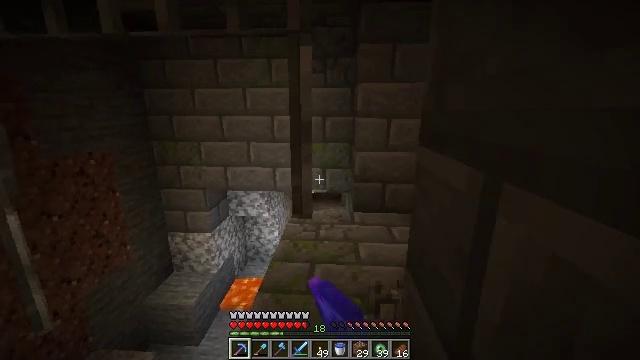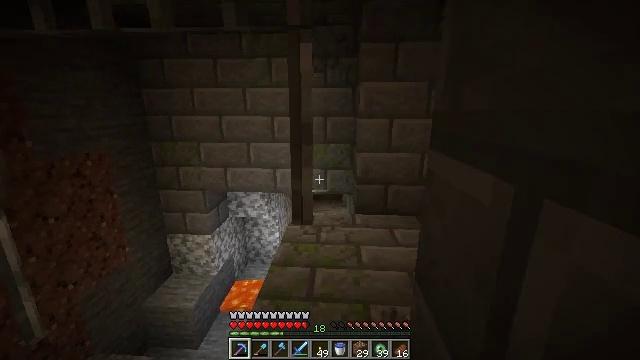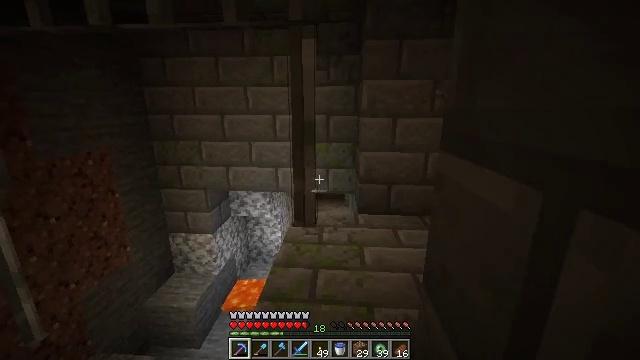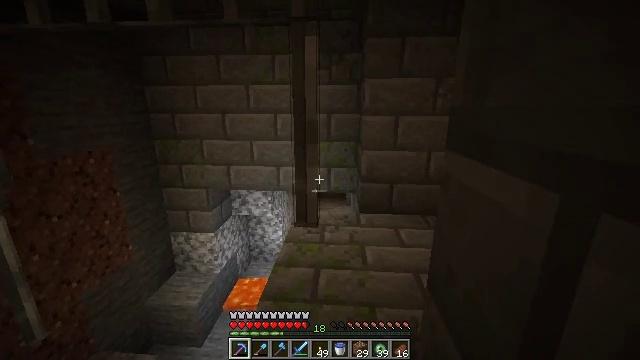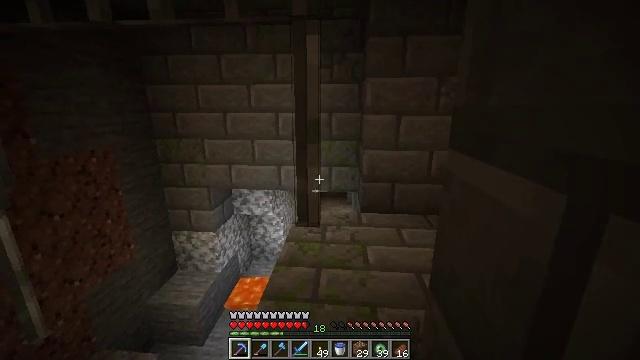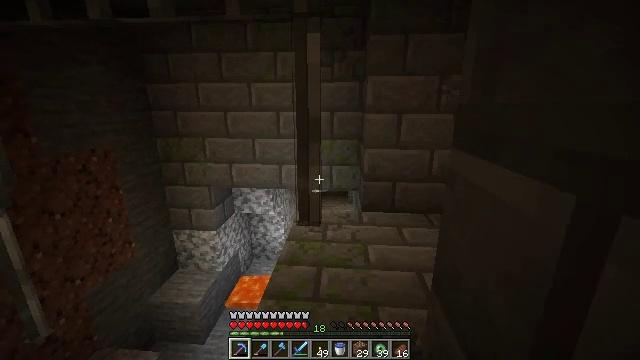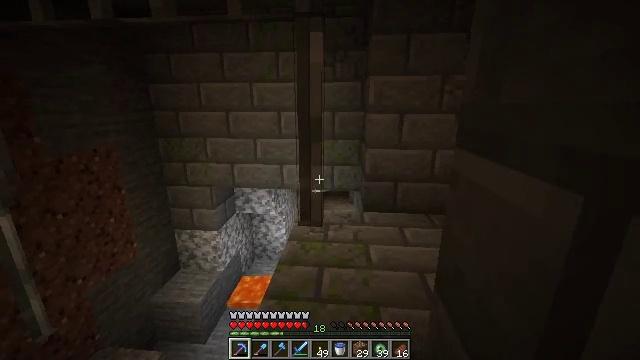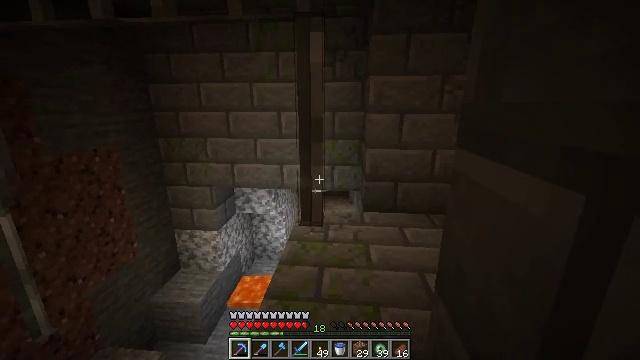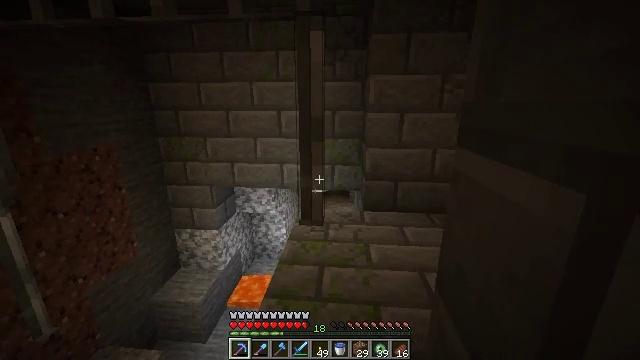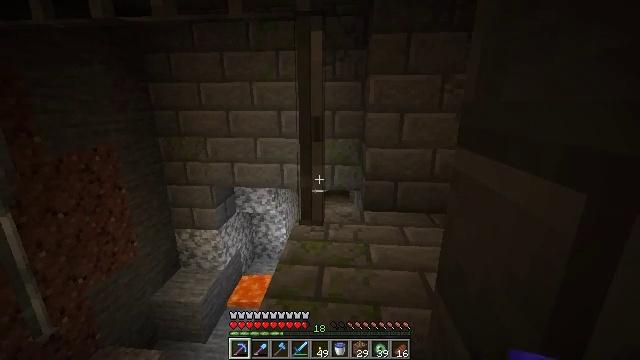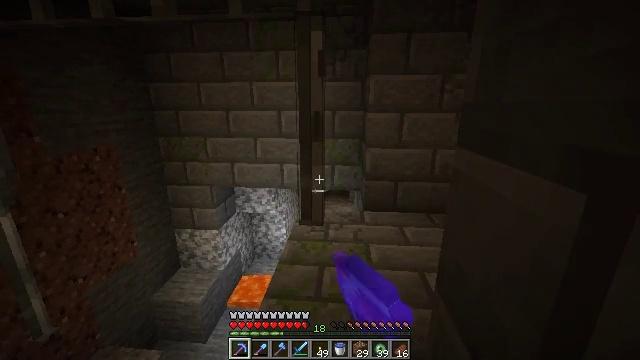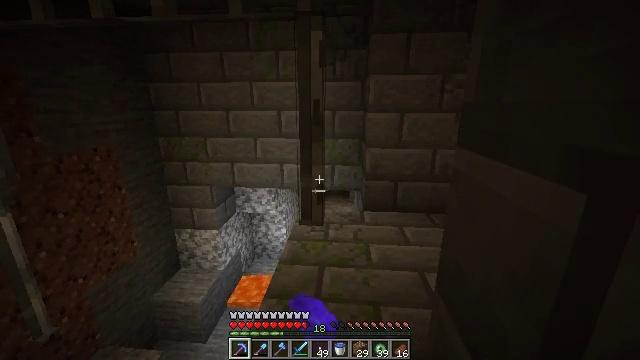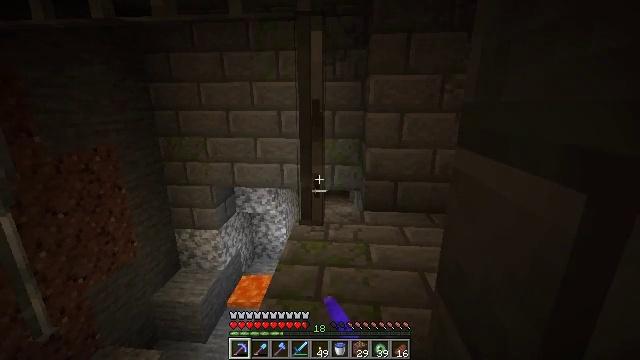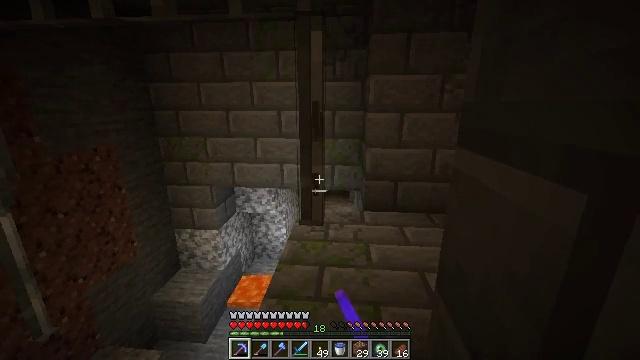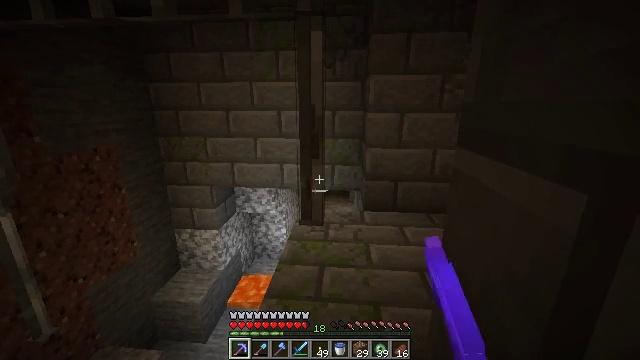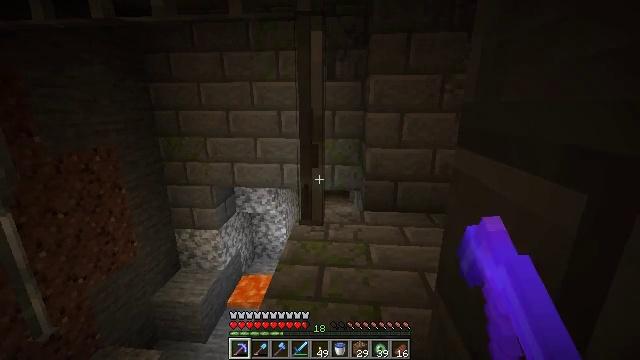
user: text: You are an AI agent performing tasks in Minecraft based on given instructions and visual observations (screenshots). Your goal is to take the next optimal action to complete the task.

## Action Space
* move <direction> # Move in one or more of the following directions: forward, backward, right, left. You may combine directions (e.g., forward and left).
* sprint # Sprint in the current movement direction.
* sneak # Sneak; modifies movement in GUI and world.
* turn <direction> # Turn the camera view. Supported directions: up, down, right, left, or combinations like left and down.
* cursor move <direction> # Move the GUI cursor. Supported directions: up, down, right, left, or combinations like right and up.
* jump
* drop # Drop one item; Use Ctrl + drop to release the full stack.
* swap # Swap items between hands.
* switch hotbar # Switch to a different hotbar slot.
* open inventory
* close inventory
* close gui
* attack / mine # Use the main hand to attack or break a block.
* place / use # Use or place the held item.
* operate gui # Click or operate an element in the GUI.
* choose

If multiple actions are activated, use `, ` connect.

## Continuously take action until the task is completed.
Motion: motion action
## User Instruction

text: Destroy the iron bars to open a path.
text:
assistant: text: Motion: attack / mine
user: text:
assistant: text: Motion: attack / mine
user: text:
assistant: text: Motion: attack / mine
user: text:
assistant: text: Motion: attack / mine
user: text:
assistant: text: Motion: attack / mine
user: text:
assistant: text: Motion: attack / mine
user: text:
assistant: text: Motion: attack / mine
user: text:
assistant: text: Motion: attack / mine
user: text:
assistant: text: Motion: attack / mine
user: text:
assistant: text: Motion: attack / mine
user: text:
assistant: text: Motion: attack / mine
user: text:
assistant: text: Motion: attack / mine
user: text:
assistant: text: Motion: no_op
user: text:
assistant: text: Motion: no_op
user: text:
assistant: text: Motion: attack / mine
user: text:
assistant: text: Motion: attack / mine
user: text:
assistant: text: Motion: attack / mine
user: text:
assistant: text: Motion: attack / mine
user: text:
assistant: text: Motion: attack / mine
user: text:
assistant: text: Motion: attack / mine
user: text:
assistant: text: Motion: attack / mine
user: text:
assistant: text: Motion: attack / mine
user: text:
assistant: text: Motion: attack / mine
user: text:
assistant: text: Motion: move forward
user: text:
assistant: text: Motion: no_op